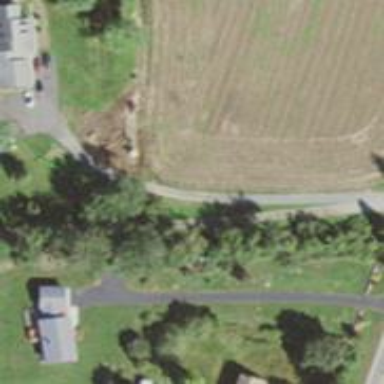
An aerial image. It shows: Residential driveway designated as service road.